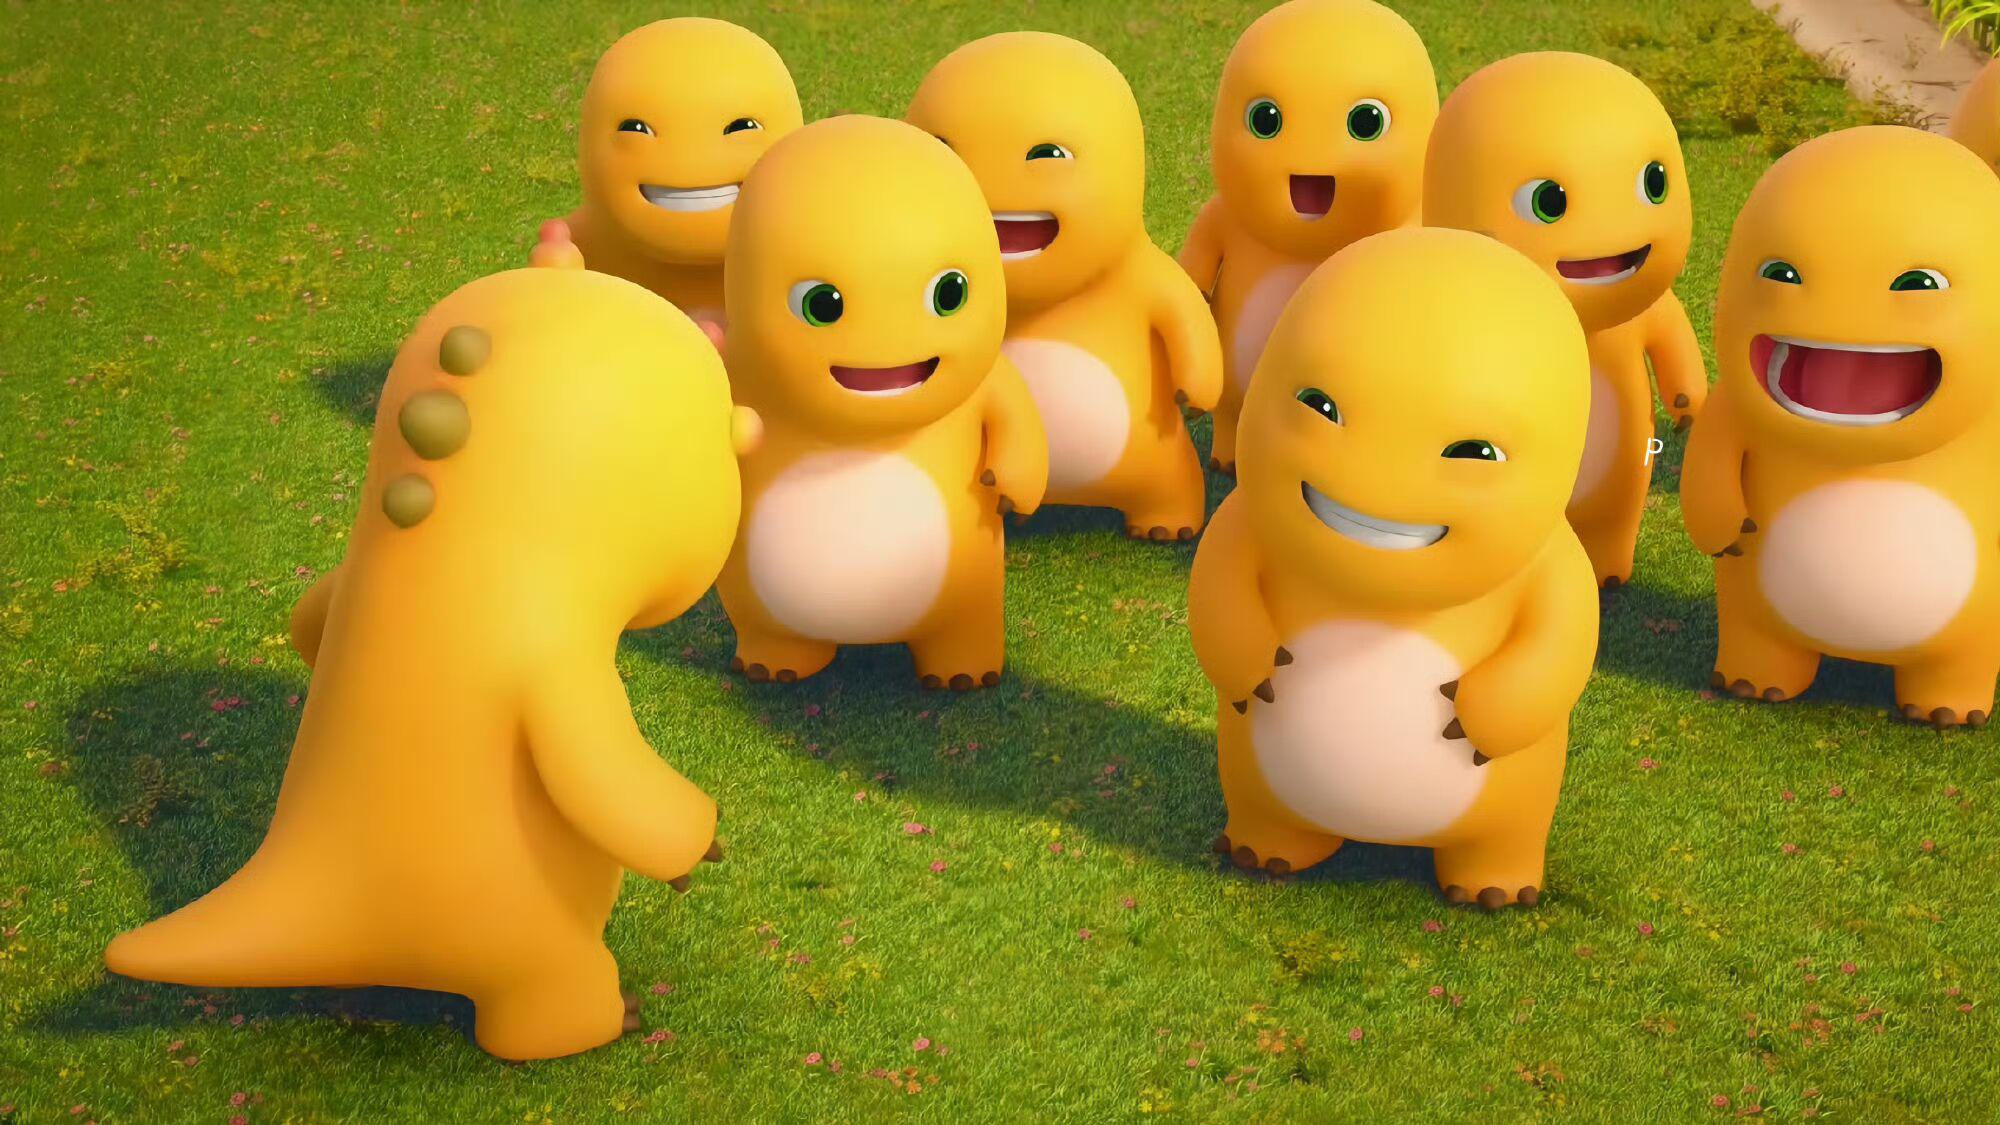
Label: nailong